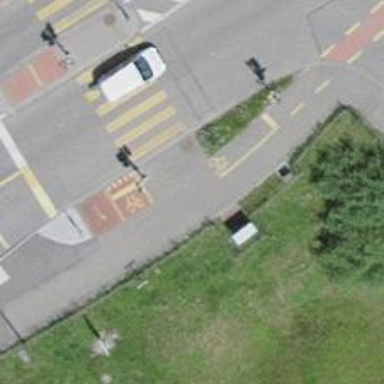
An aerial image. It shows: Cycleway with pebblestone surface.